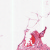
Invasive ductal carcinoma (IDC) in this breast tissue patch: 0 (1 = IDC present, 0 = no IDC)